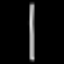
Label: line